Question: I am trying to create some unit test for scout client elements.
I have template for 'AbstractGroupBox', let say 'AbstractMyBox'.
I see that I need to have 'ScoutClientTestRunner' for this, so I create simple example :
'''
@RunWith(ScoutClientTestRunner.class)
public class MyyBoxTemplateTest {
AbstractMyBox box;
@Before
public void createTemplate() throws Exception {
box = new AbstractMyBox() {};
}
@After
public void destroyTemplate() throws Exception {
box = null;
}
@Test
public void testTitle() {
String title = box.getLabel();
assertEquals(title, TEXTS.get("Something"));
}
}
'''
When I run Unit test with 'JUnit Plug-in test' it open new eclipse window

and clock is spinning, inside JUnit component it said 'Runs: 0/0'
What am I doing wrong?
Marko
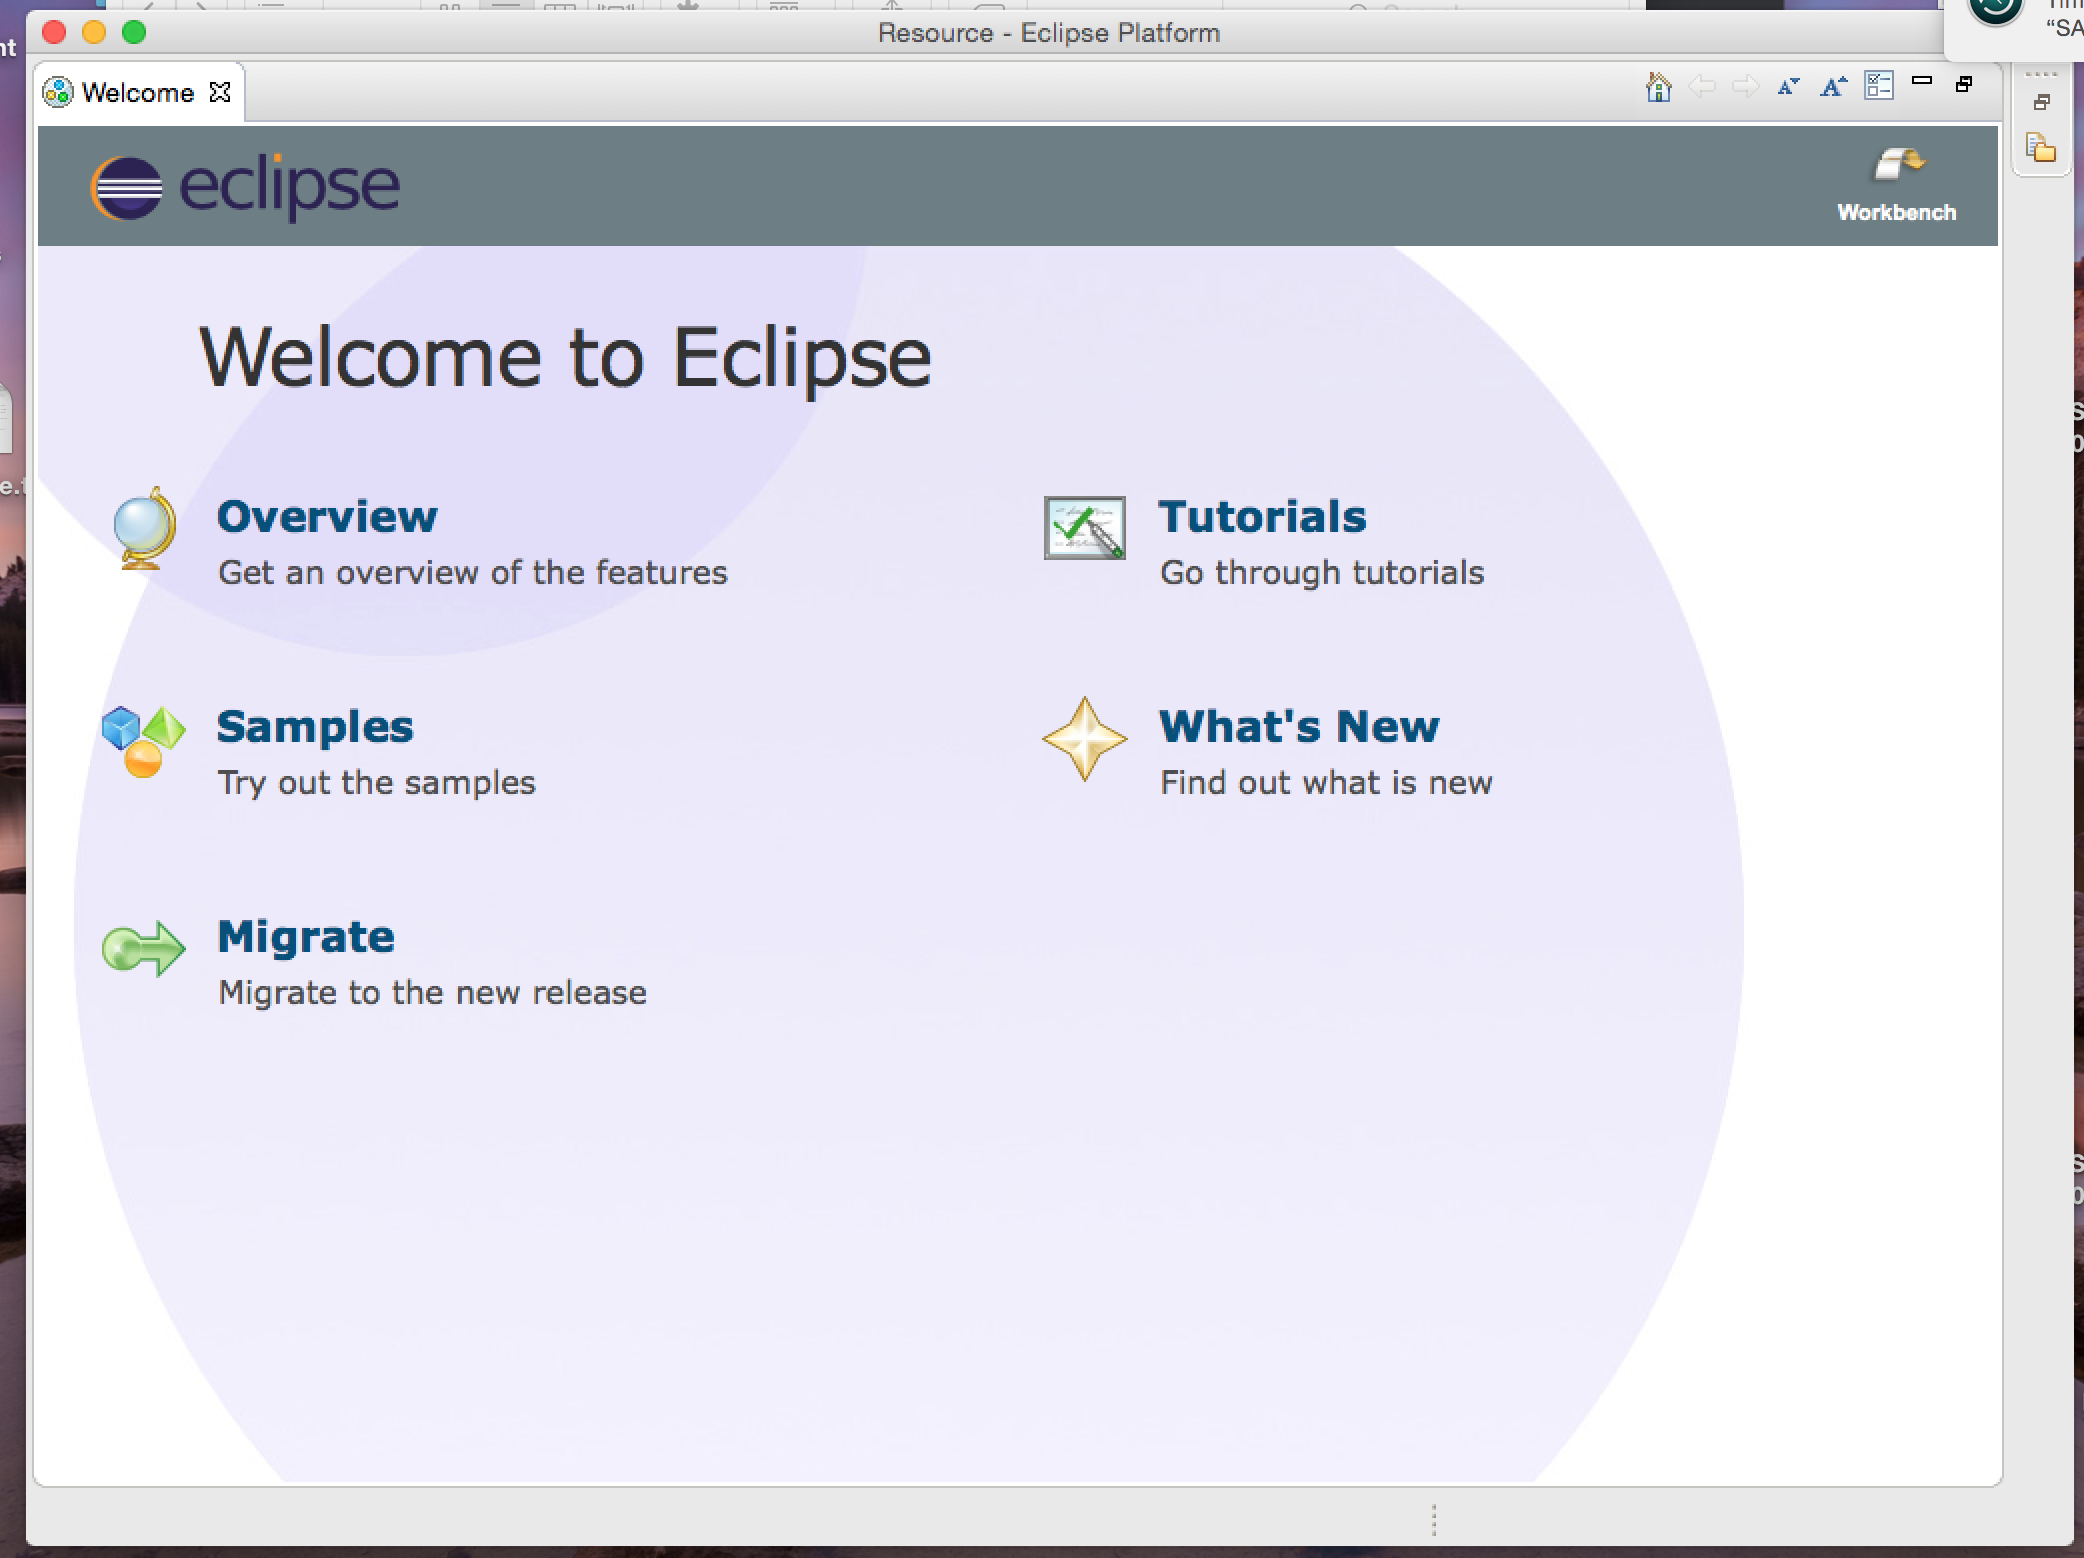
Answer: I have wrong run-configuration settings.
Under Run-Configuration / Main / Program to Run I need to set Run an Application : [No Application] - Headless Mode